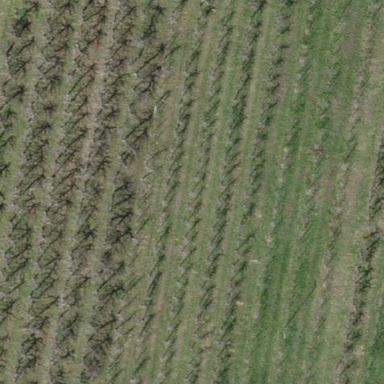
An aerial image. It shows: Orchard.